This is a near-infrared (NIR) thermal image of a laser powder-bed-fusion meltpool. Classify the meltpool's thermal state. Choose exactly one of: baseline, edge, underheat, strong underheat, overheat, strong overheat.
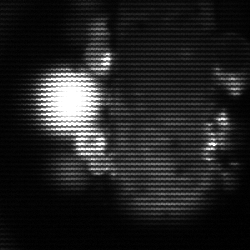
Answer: strong underheat